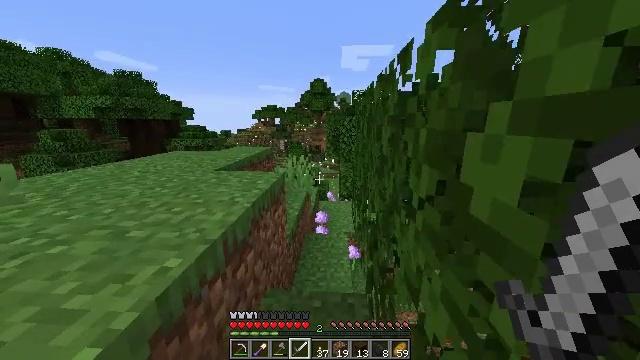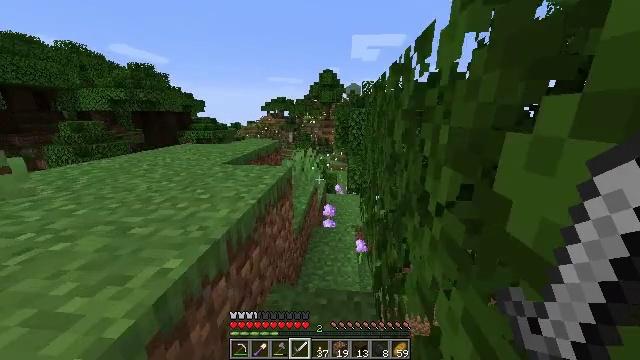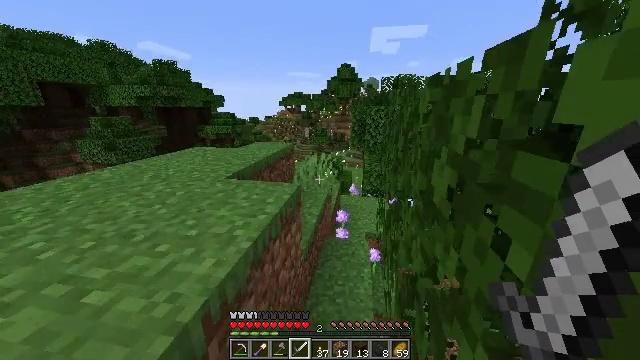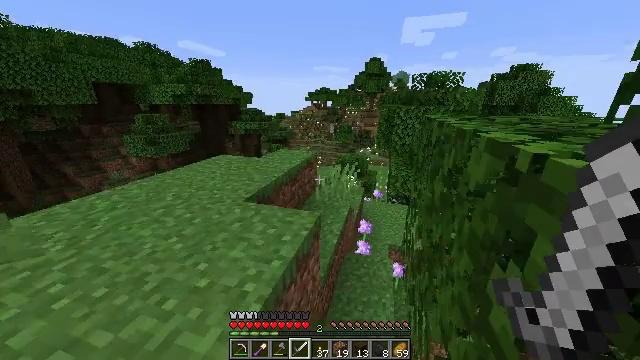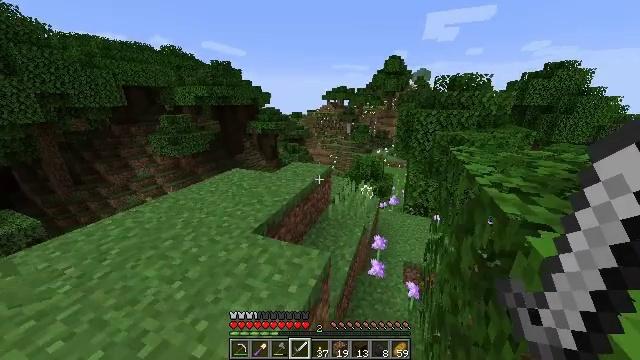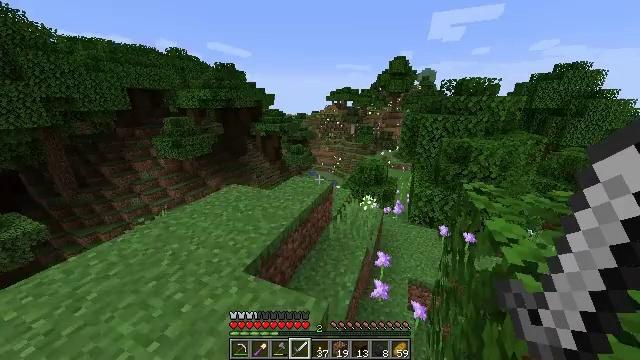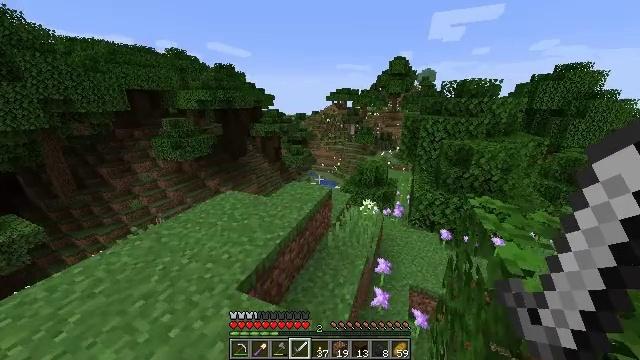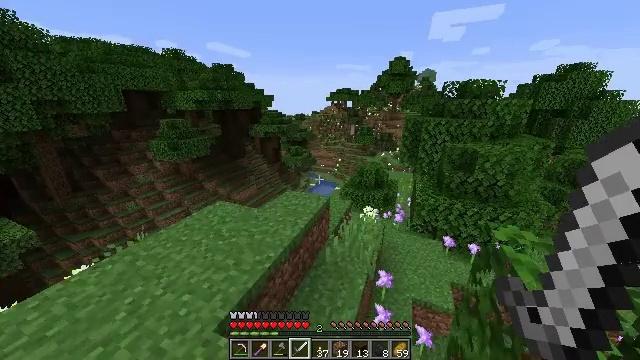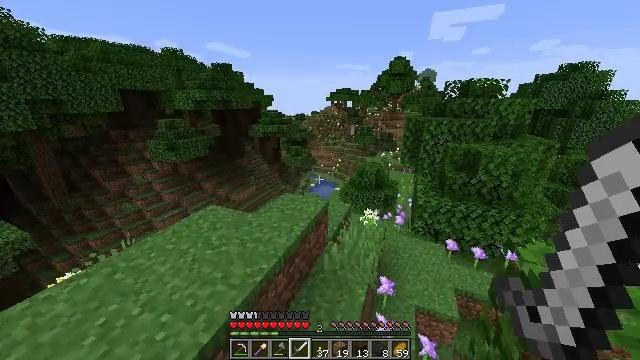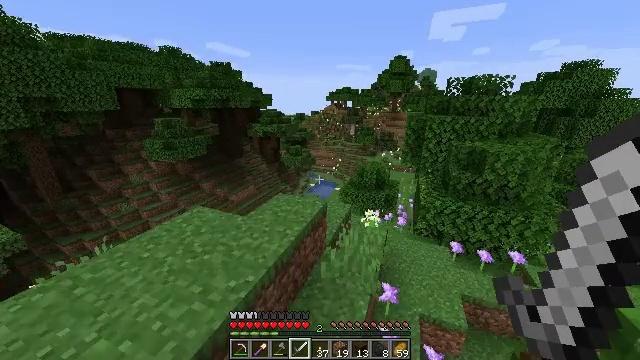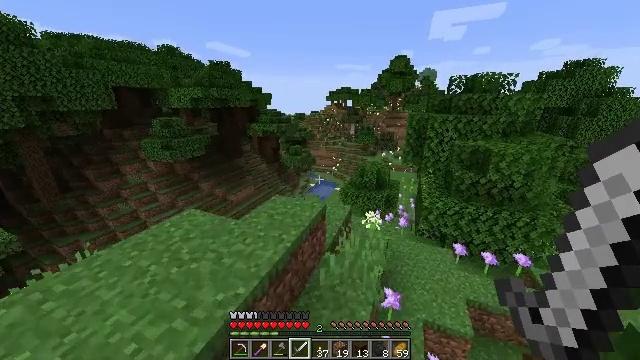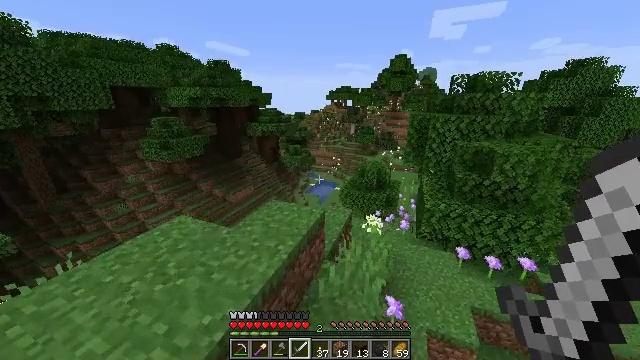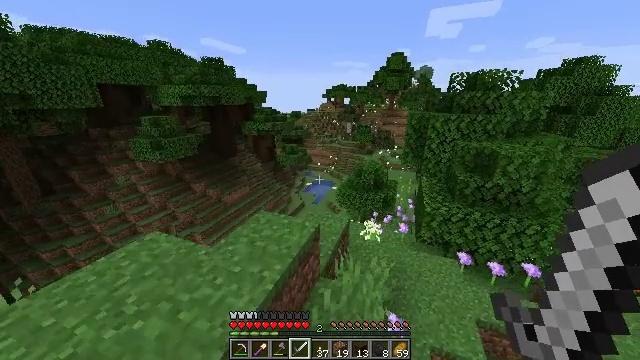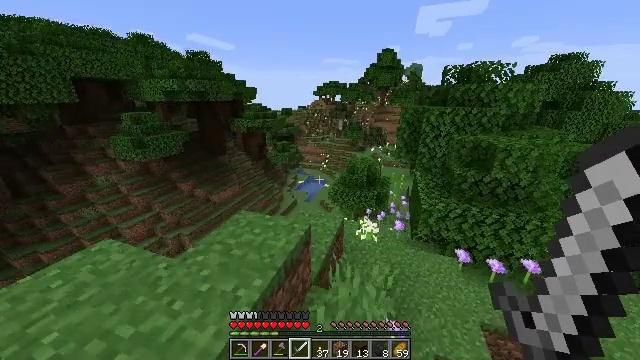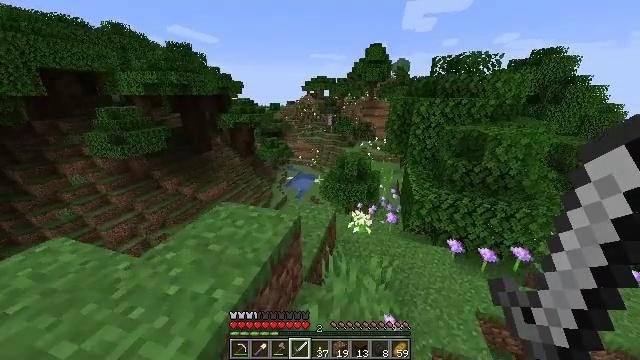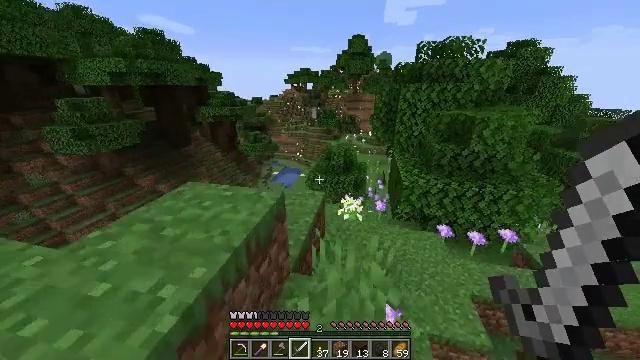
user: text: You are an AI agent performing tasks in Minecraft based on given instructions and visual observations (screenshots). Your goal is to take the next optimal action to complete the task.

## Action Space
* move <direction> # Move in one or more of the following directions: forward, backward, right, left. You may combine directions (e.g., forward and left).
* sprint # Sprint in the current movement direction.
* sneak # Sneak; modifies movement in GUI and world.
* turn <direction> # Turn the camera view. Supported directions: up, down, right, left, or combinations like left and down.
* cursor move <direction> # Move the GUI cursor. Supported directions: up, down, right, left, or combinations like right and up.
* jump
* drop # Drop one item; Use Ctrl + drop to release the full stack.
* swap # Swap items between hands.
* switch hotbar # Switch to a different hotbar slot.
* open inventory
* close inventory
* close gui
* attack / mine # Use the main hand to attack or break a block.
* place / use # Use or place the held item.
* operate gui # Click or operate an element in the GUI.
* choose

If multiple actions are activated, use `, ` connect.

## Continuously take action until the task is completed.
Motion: motion action
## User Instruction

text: Collect a hay block for crafting.
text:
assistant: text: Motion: move forward, sprint, turn left and down, jump
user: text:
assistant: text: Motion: move forward, sprint, turn left and down, jump
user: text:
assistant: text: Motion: move forward, sprint, turn left and down, jump
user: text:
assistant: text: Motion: move forward, sprint, turn left, jump
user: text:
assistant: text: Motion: move forward, sprint, turn left, jump
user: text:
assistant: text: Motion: move forward, sprint, jump
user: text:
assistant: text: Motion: move forward, sprint, jump
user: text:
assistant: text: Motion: move forward, sprint, jump
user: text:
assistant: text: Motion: move forward, sprint, jump
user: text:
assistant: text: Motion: move forward, sprint, jump
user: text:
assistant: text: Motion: move forward, sprint, jump
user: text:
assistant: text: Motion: move forward, sprint
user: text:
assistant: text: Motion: move forward, sprint, turn right
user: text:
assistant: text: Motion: move forward, sprint, turn right and down
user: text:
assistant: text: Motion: move forward, sprint, turn right and down
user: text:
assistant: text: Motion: move forward, sprint, turn right
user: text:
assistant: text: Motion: move forward, sprint
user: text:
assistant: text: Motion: move forward, sprint
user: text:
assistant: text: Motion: move forward, sprint
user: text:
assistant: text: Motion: move forward, sprint
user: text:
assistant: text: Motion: move forward, sprint
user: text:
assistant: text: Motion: move forward, sprint
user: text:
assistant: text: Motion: move forward, sprint
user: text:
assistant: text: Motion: move forward, sprint, turn right and down
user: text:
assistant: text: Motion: move forward, sprint, turn right and down
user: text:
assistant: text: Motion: move forward, sprint, turn down
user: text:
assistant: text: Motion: move forward, sprint, turn right and down
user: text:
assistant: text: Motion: move forward, sprint, turn down
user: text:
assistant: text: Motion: move forward, sprint, turn down
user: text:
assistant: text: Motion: move forward, sprint, turn down